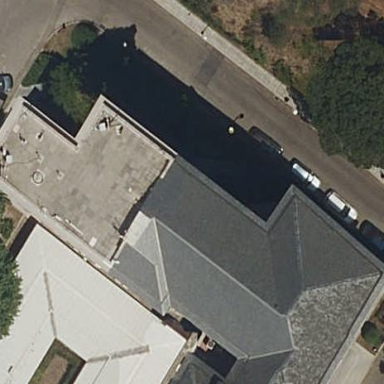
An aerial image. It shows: Building with gabled roof made of slate.